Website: macys
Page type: customer-info-address
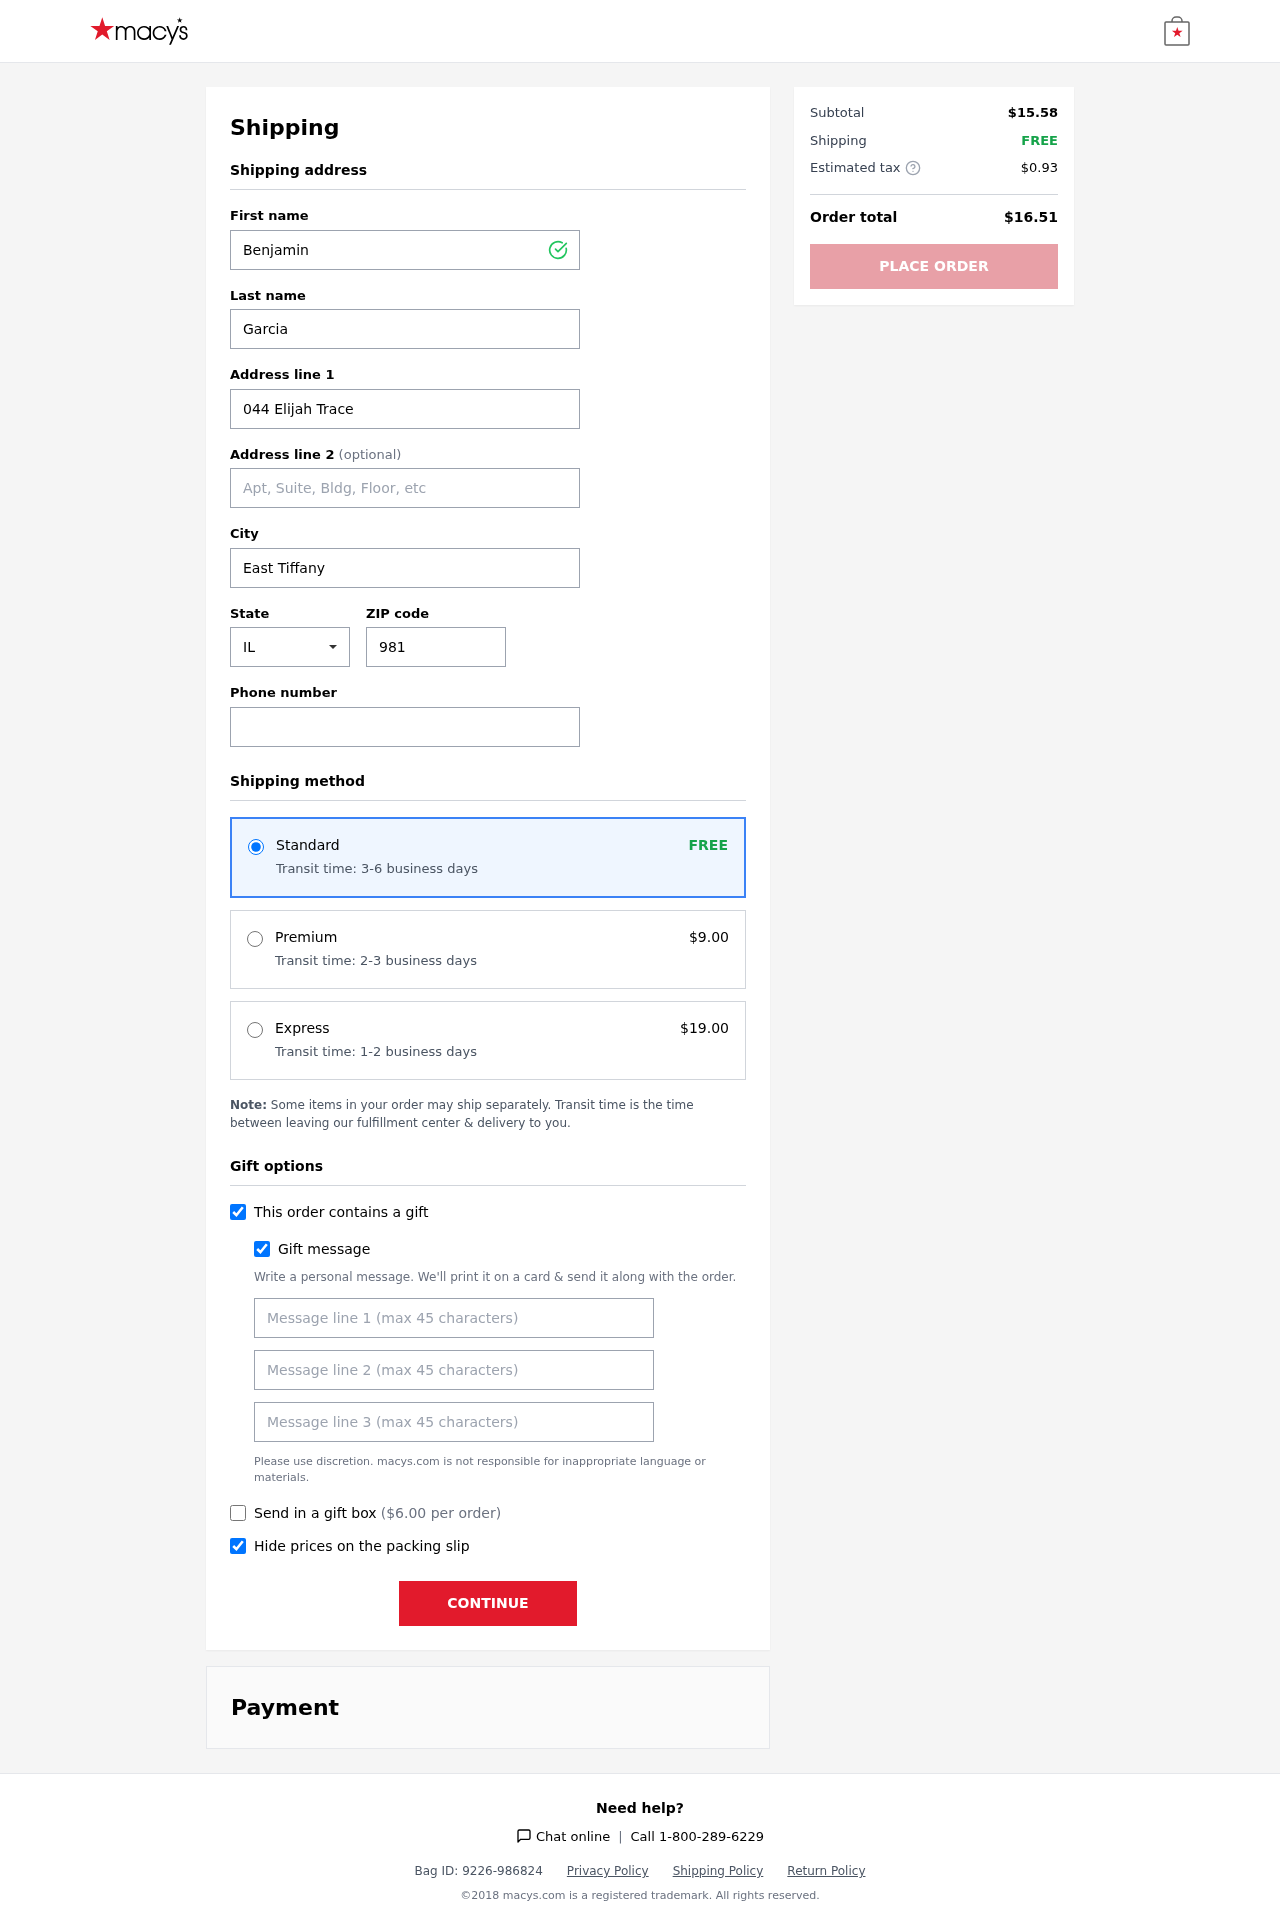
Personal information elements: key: PII_CITY
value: East Tiffany
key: PII_FIRSTNAME
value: Benjamin
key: PII_GIFT_MESSAGE
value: Hey Joseph! I came across this mixed berry psyllium husk powder and thought of you—perfect for those morning smoothies we both love. Hope it adds a little something special to your day! Benjamin
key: PII_LASTNAME
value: Garcia
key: PII_PHONE
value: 7674267364
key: PII_POSTCODE
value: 98182
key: PII_STATE_ABBR
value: IL
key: PII_STREET
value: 044 Elijah Trace
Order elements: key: ORDER_SHIPPING_STANDARD
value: FREE
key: ORDER_SHIPPING_STANDARD_TIME
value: Transit time: 3-6 business days
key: ORDER_SHIPPING_PREMIUM
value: $9.00
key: ORDER_SHIPPING_PREMIUM_TIME
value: Transit time: 2-3 business days
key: ORDER_SHIPPING_EXPRESS
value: $19.00
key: ORDER_SHIPPING_EXPRESS_TIME
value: Transit time: 1-2 business days
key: ORDER_GIFT_BOX_FEE
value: $6.00
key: ORDER_SUBTOTAL
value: $15.58
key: ORDER_SHIPPING_COST
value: FREE
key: ORDER_TAX
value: $0.93
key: ORDER_TOTAL
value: $16.51